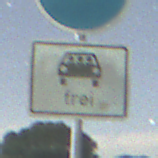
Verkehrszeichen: MehrfachbesetzePersonenkraftwagenFrei
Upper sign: Busssonderstreifen
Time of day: Night
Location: Outdoor (Nature)
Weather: Clear
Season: NotSpecified
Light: Natural